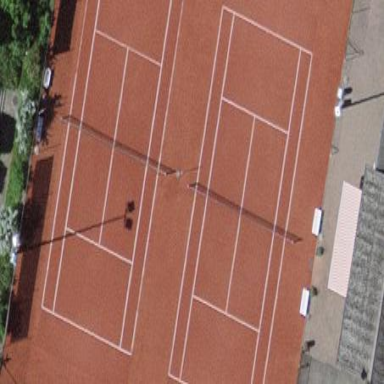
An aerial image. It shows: Tennis court on the leisure land pitch.